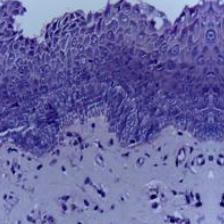
Diagnosis: Normal